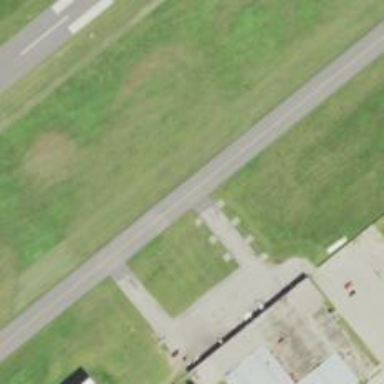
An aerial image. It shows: Image of taxiway at airport.